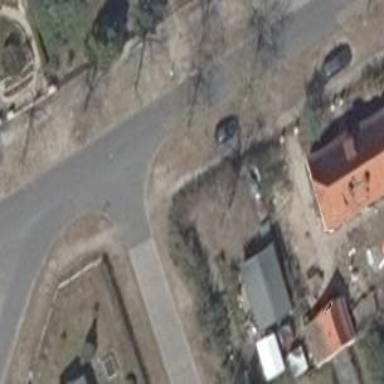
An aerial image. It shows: Smooth asphalt road in residential area.